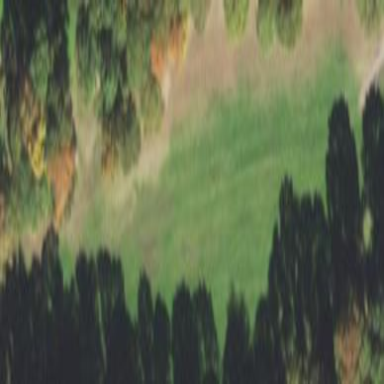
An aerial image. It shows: Golf fairway surrounded by grass.